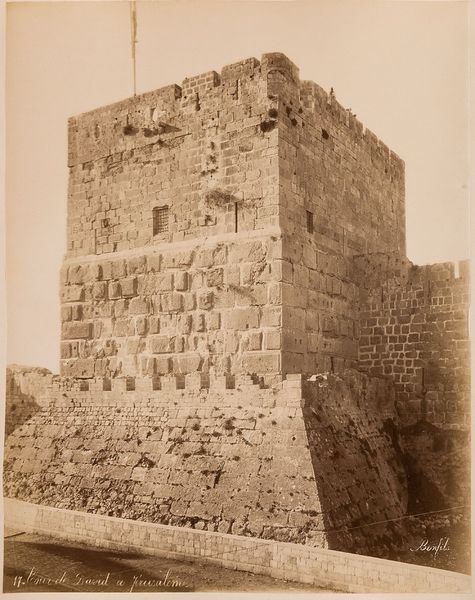
Titel: 17. Tour de David à Jérusalem
Künstler: Félix Bonfils
Standort: Hamburg
Institution: Museum für Kunst und Gewerbe Hamburg
Schlagwörter: schloss, turm, foto, fotografie, photographie, burg, festung, photo, karton, palais, albumin, lichtbild, reisefotografie, historische, schwarzweißpositivverfahren, silbersalzverfahren, schwarzweißfotografie, gebäude, örtlichkeit, straße, stätte, reisephotographie, albuminpapier, davidsturm, davidszitadelle